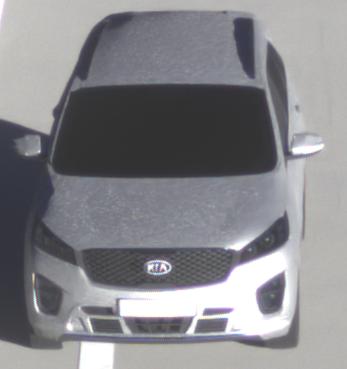
Make: KIA
Model: Sorento 2.2 CRDi
Detailed model: Sorento (UM)
Model produced from: 2015/03
Model produced until: 2017/10
Doors: 5
Color: white
Road condition: dry road
Daytime: sunrise or sunset
Contrast: high contrast